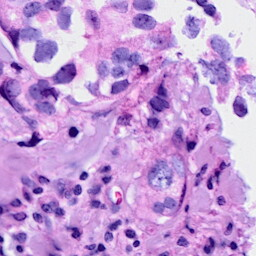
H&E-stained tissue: Breast